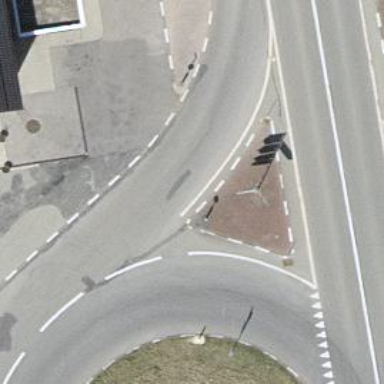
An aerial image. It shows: Secondary link road.